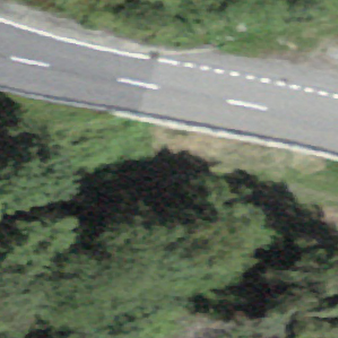
Label: other